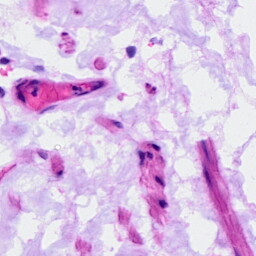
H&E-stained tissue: Ovarian